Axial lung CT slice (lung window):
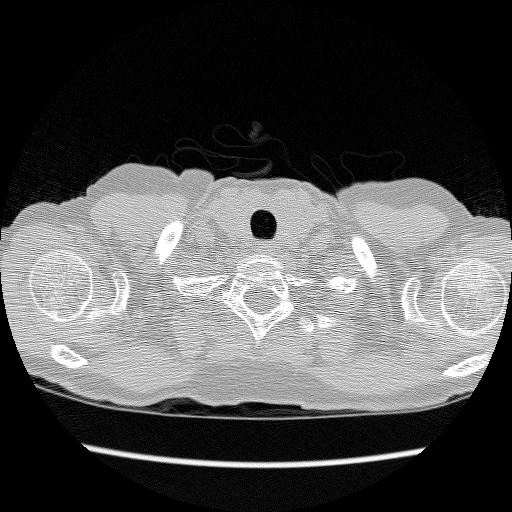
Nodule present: no